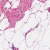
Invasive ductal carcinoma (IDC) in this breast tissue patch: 0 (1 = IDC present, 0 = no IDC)